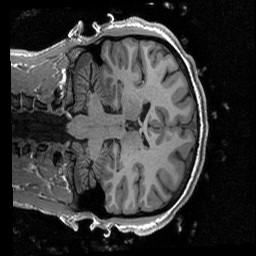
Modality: T1w
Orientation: coronal
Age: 21
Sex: female
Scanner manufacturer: siemens
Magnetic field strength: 3 T
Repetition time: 2.53 s
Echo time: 0.00219 s